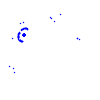
Particle: proton